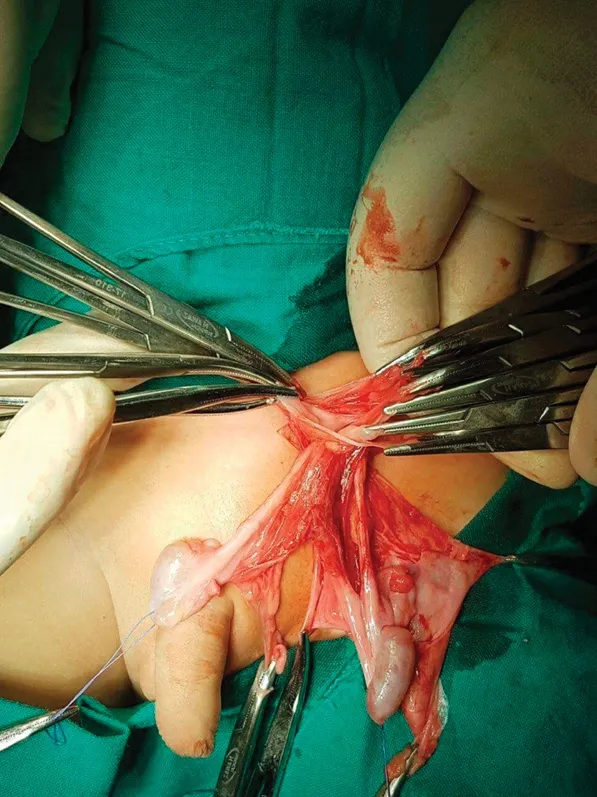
Crossed ectopic testes with separate vas and vessel and a hernia sac.
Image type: medical_photograph (other_medical_photograph)